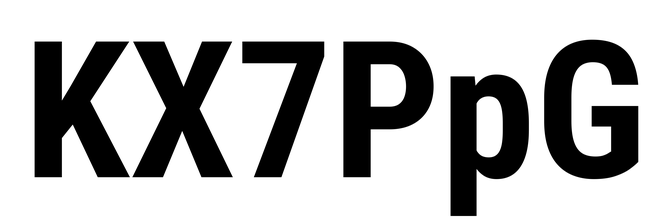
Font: Roboto_Condensed_Bold